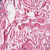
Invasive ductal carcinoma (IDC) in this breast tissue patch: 0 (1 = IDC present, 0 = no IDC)